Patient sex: M
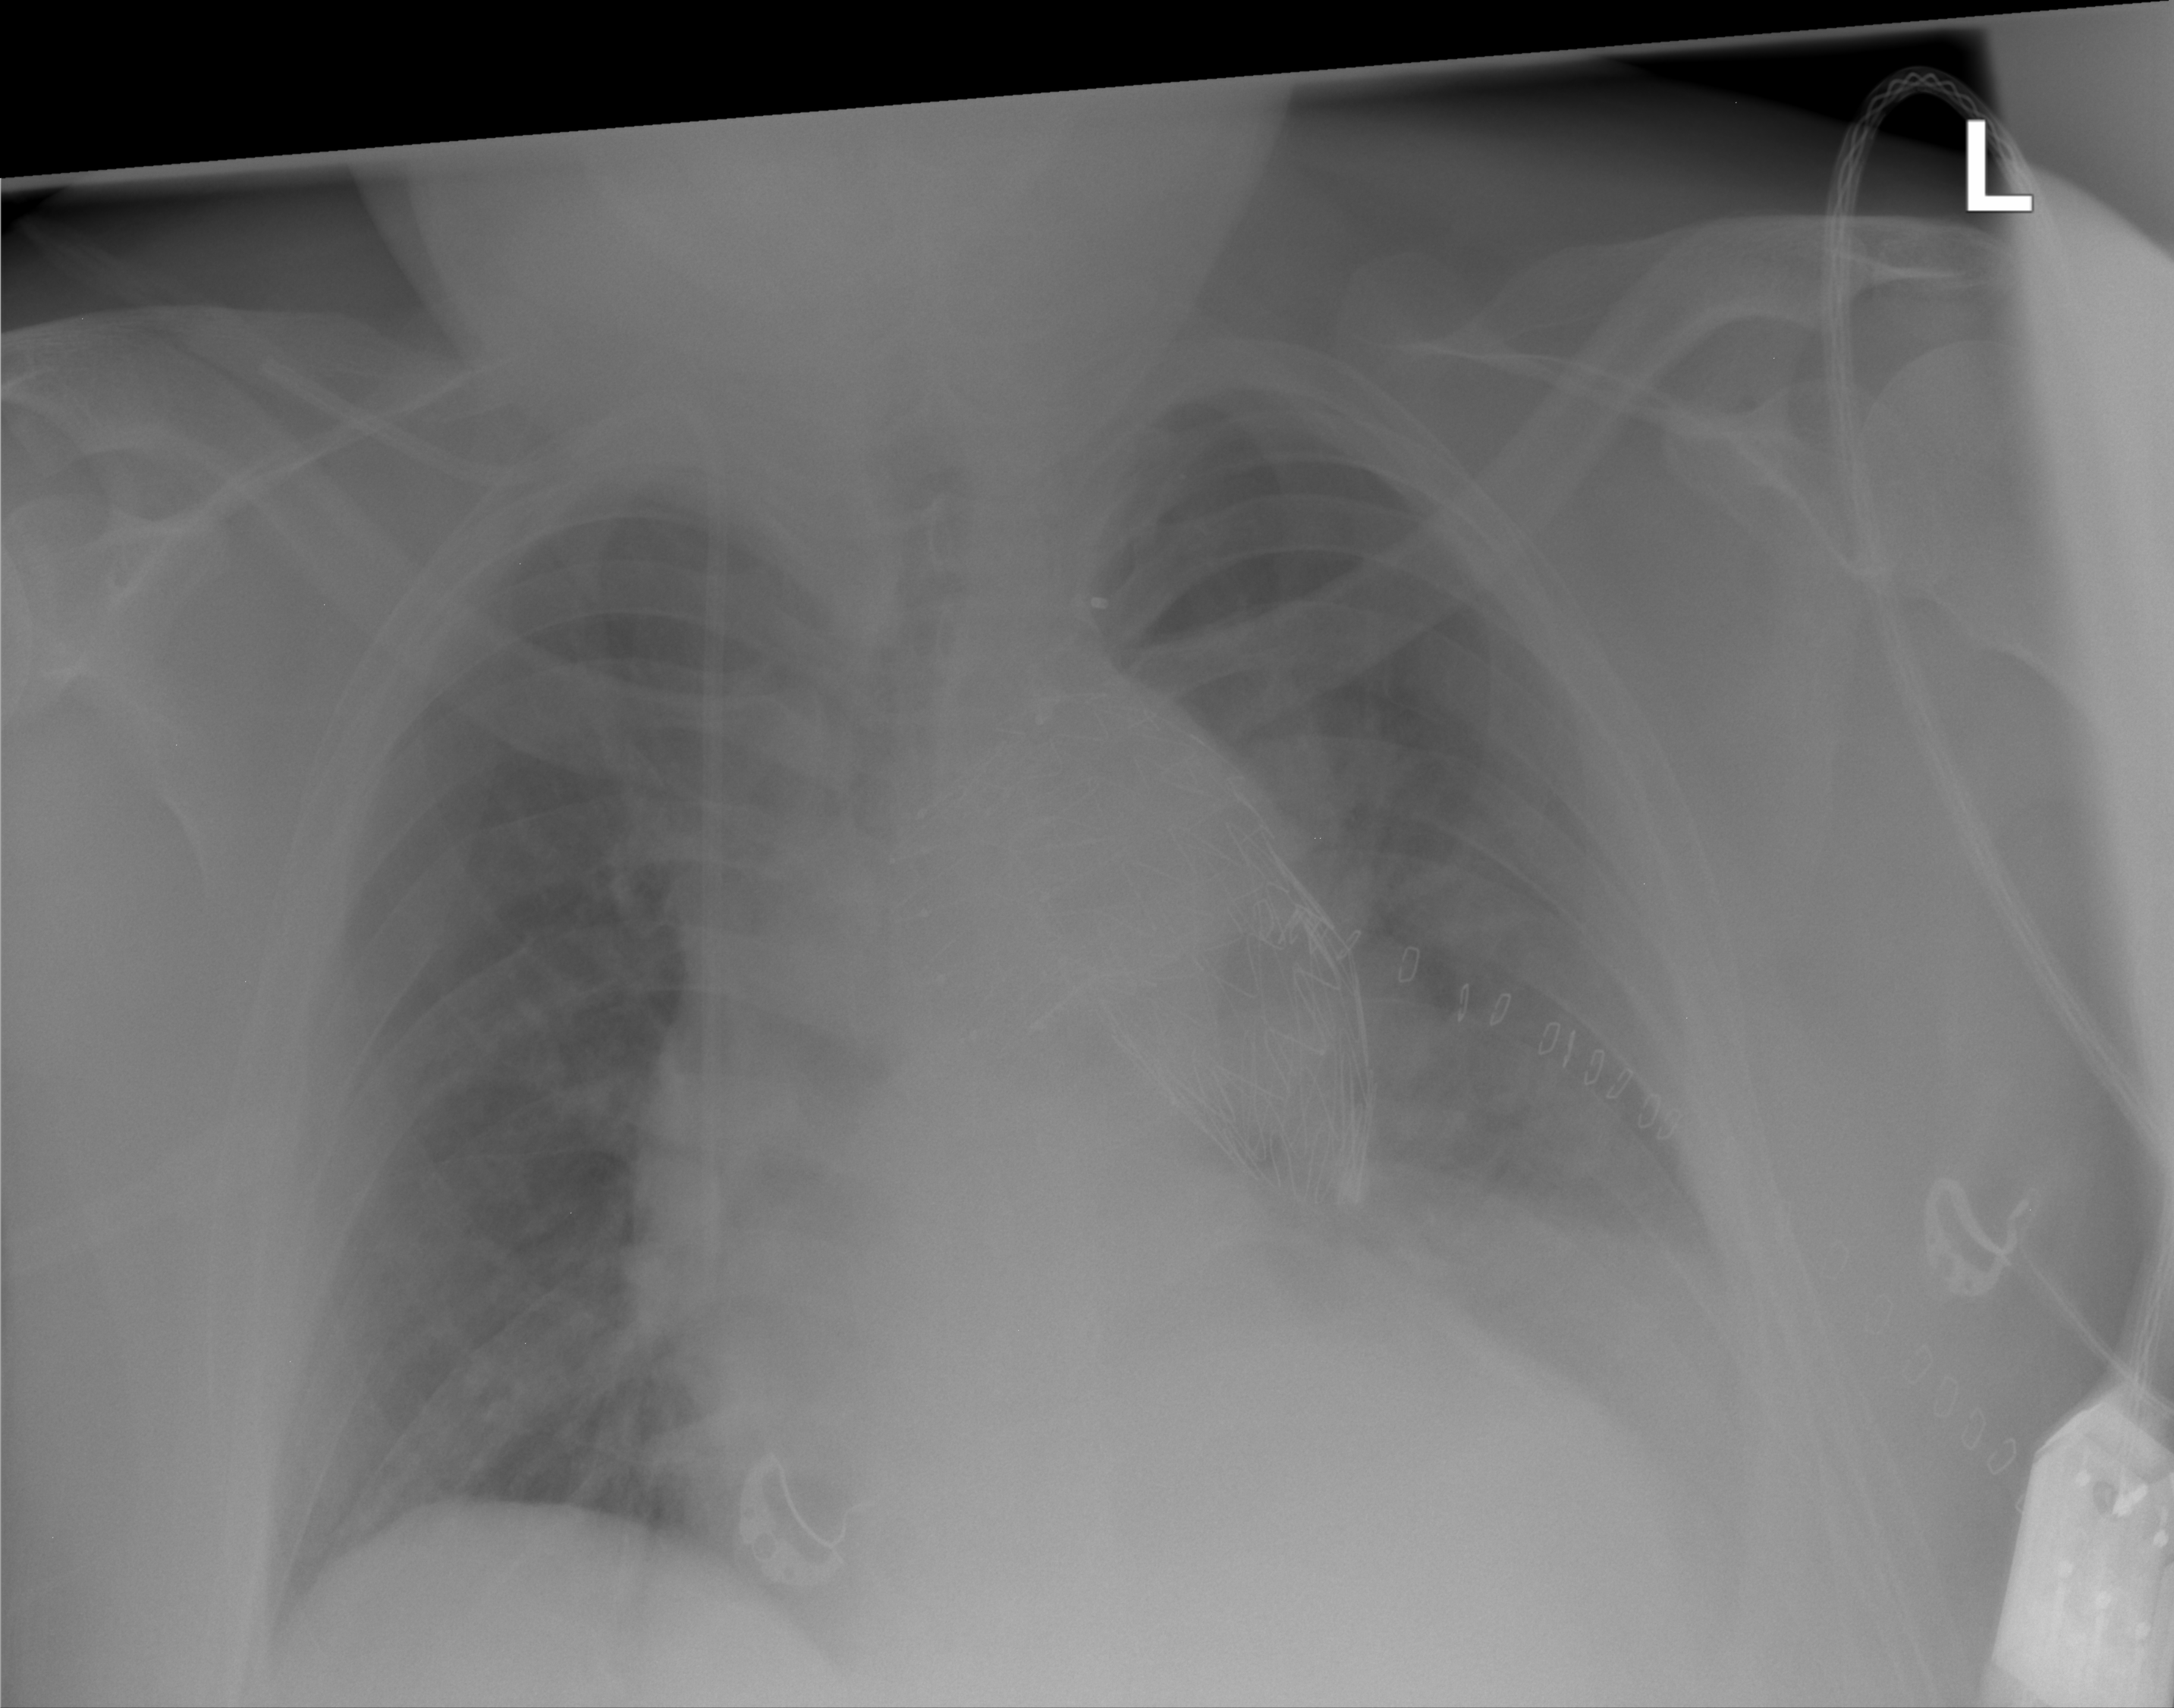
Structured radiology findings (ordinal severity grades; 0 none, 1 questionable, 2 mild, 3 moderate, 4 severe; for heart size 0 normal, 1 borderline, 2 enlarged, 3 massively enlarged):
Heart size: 2
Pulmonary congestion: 2
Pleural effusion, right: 0
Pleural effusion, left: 2
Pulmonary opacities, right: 0
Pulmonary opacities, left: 2
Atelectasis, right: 0
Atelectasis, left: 2